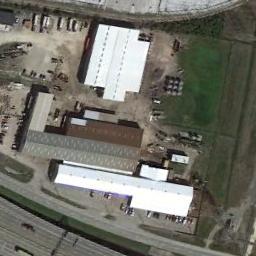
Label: industrial_area